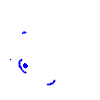
Particle: electron